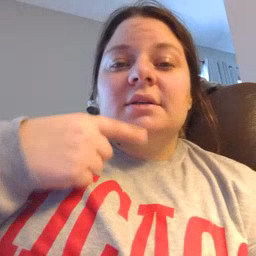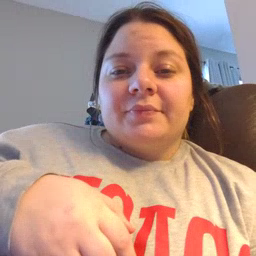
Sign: chin